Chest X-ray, PA view. Patient: 46 years old, sex M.
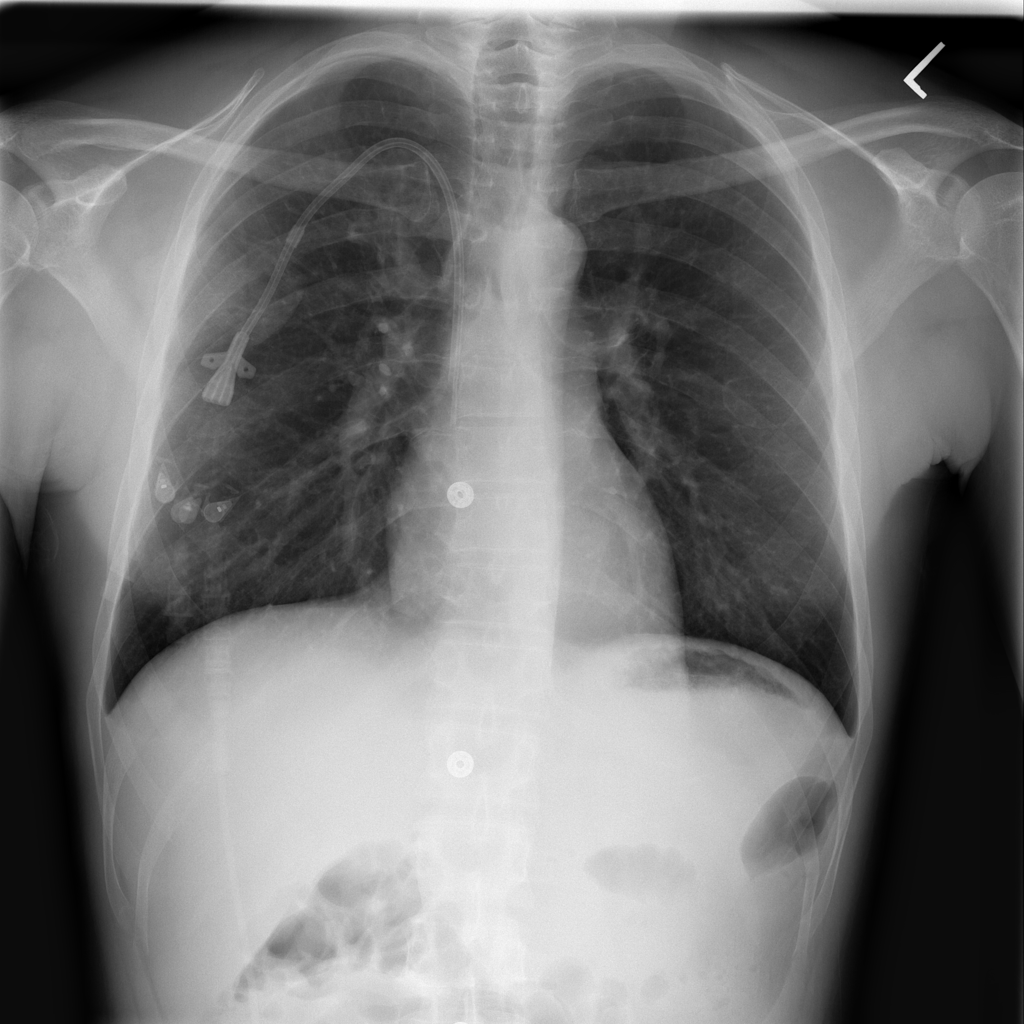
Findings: No Finding